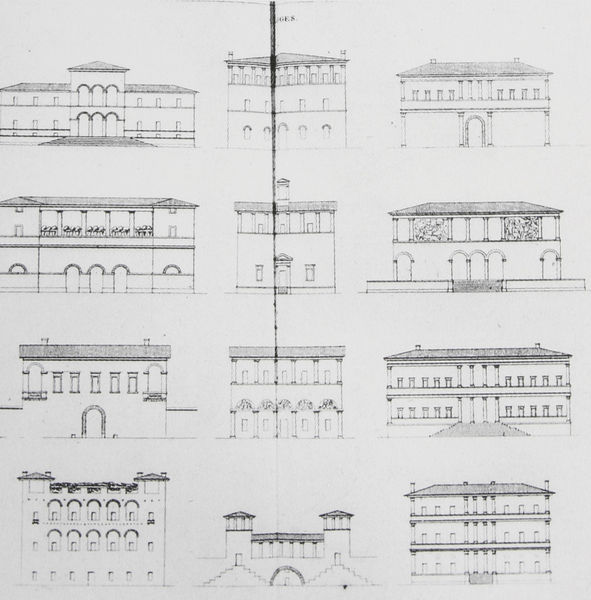
Titel: Musterseite aus den "leçons d'architecture"
Künstler: J. N. I. Durand
Schlagwörter: weiß, blume, fenster, grau, schwarz, skizze, säule, säulen, tür, zeichnung, dach, gebäude, haus, schloss, architektur, bild, häuser, klassizismus, blatt, kamin, kamine, schornstein, turm, balkon, bogen, fassade, fassaden, italien, türen, risse, dächer, giebel, mauer, grafik, graphik, türe, empore, treppe, treppen, stufen, tor, bögen, eingang, eingänge, arkade, loggia, buch, burg, türme, palast, druck, schwarzweiss, seite, scharz, entwurf, arkaden, studien, tore, villa, portale, antik, rundbögen, konstruktion, doppelturm, geschosse, plan, entwürfe, skizzen, reliefs, stockwerke, querschnitt, knick, zwölf, bauten, römisch, fesnter, grundriss, aufriss, zeichnungen, etage, architekturzeichnung, zeichung, gebäuden, aufrisse, palladio, gesimse, vergleich, palst, variationen, stadthaus, ansichten, paläste, villen, pläne, technisch, arken, falz, stiege, doppelseite, stuffen, variation, seitenumbruch, 12, gebeude, paslast, stockwek